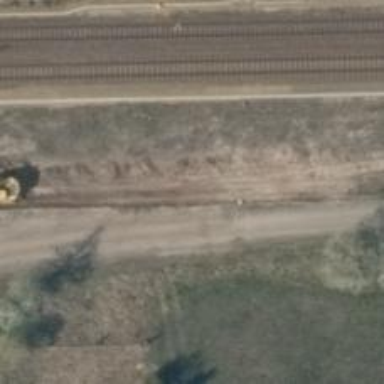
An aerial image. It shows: Disused railway siding.